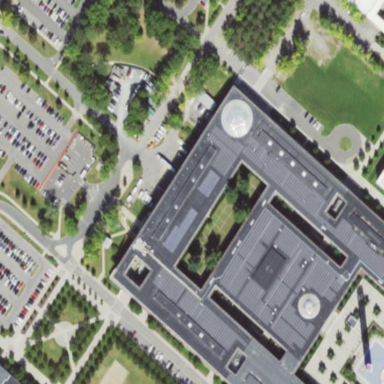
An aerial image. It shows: View of university building.